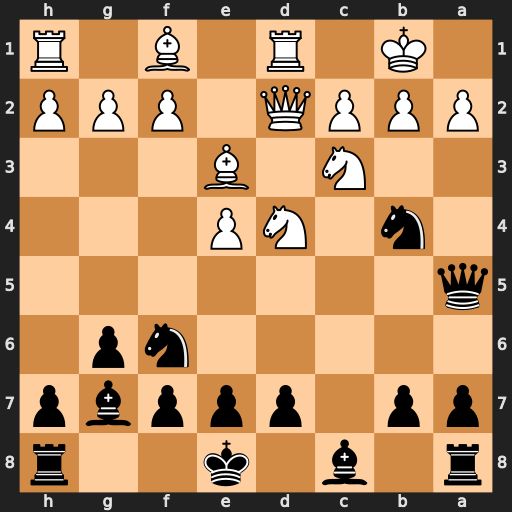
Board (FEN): r1b1k2r/pp1pppbp/5np1/q7/1n1NP3/2N1B3/PPPQ1PPP/1K1R1B1R
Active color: b
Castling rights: kq
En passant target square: -
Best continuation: Nxe4 Qe1 Nxc3+ Qxc3 Qxa2+